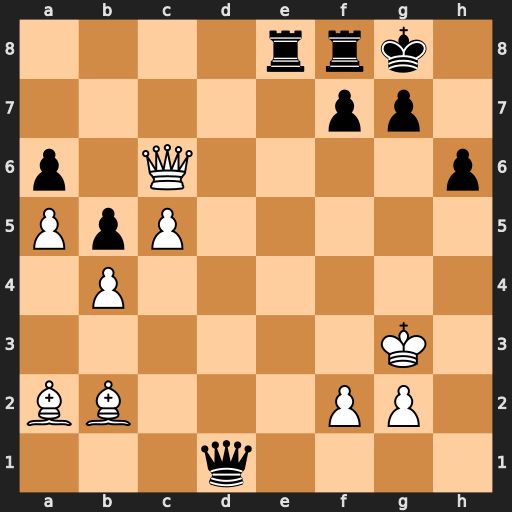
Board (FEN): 4rrk1/5pp1/p1Q4p/PpP5/1P6/6K1/BB3PP1/3q4
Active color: w
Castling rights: -
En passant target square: -
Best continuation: Qg6 Qd3+ Qxd3